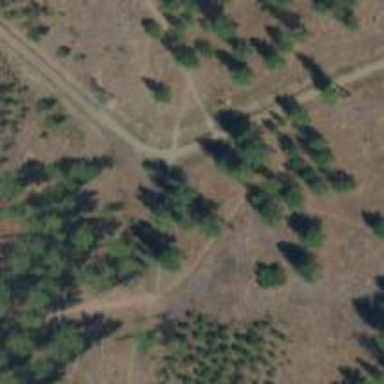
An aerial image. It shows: Service road with excellent trail visibility.